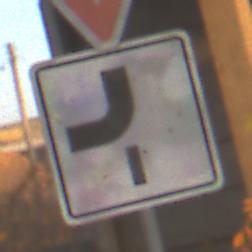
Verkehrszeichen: VerlaufVorfahrtsstrasse7
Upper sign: VorfahrtGewaehren
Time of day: SunriseSunset
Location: Roofed (Suburban)
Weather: Clear
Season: NotSpecified
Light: Natural